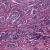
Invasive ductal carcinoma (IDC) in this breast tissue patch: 1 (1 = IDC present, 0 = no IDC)